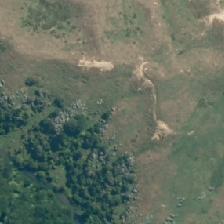
Land cover: high_producing_grassland